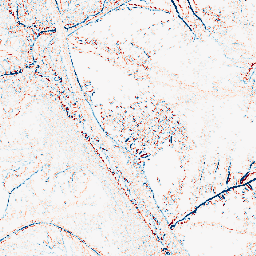
Category: edge_preserving
Decomposition family: median
Decomposition parameters: size: 3
Upsampling method: cubic_mitchell
Upsampling parameters: scale: 4
Upsampling scale: 4